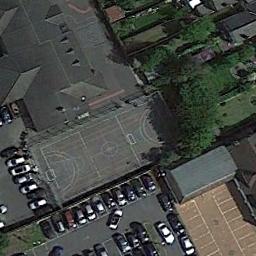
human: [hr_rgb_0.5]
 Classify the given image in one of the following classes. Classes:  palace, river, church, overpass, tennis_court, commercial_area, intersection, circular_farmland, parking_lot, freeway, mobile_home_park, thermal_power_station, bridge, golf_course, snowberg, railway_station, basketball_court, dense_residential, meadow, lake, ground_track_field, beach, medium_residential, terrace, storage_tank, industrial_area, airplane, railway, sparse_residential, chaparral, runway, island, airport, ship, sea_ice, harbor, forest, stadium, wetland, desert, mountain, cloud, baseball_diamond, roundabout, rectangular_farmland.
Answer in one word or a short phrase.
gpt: basketball_court